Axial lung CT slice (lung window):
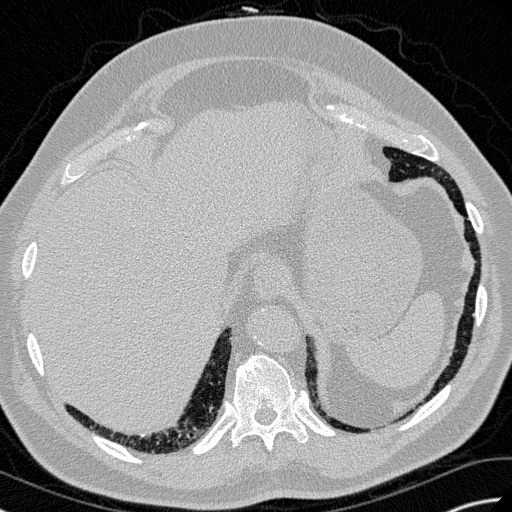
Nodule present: no